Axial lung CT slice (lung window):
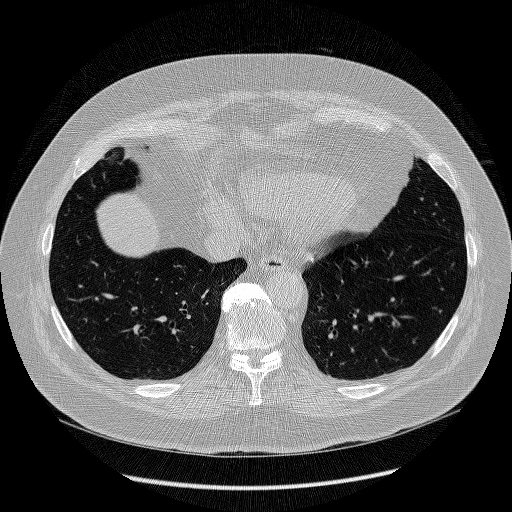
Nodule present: no